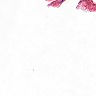
Metastatic tissue present: no